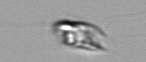
Label: Chrysochromulina_lanceolata